Question: I'm very new at all of this and I need to create a JavaScript for loop that prints out the numbers 1 to 10 when a button is clicked and -1 to -10 when another button is clicked as the attached screenshot shows.

I've done this but I'm very stuck.
'''
<!DOCTYPE html>
<html>
<body>
<h1>For loop statement exercise</h1>
<p>Press PLUS to display +1 to +10:
<button onclick="plus()">PLUS</button>
<p>Press MINUS to display -1 to -10:
<button onclick="myFunction()">MINUS</button>
<p id="i"></p>
<script>
for (i = 1; i <= 10; i++)
{
document.write("i" + < br > );
}
</script>
</body>
</html>
'''
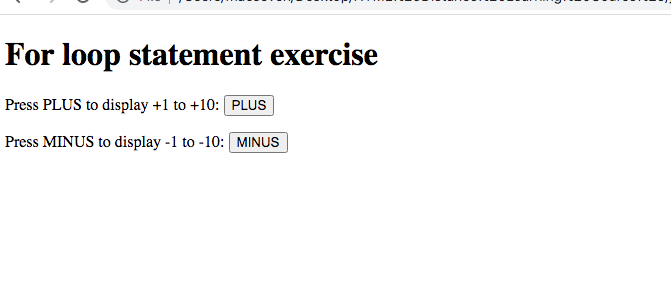
Answer: Try this
'''
<!DOCTYPE html>
<html>
<body>
<h1>For loop statement exercise</h1>
<p>
Press PLUS to display +1 to +10: <button onclick="plus()">PLUS</button>
</p>
<p>
Press MINUS to display -1 to -10:
<button onclick="minus()">MINUS</button>
</p>
<p id="i"></p>
<script>
function minus() {
for (i = -1; i >= -10; i--) {
document.getElementById("i").innerHTML =
document.getElementById("i").innerHTML + '${i} <br>';
}
}
function plus() {
for (i = 1; i <= 10; i++) {
document.getElementById("i").innerHTML =
document.getElementById("i").innerHTML + '${i} <br>';
}
}
</script>
</body>
</html>
'''